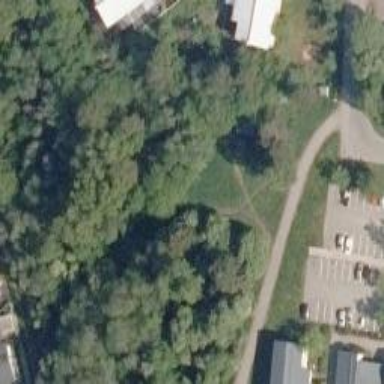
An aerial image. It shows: Path with excellent trail visibility.